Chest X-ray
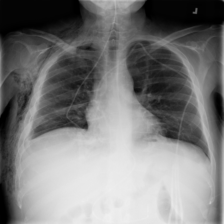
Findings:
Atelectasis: negative
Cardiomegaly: negative
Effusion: negative
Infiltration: negative
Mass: negative
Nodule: negative
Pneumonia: negative
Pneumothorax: negative
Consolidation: negative
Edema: negative
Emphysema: positive
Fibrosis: negative
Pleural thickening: negative
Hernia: negative